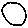
Label: circle